Question: I'm currently following <URL> on using Robolectric for Eclipse. And I can't seem to make it work. It keeps throwing 'initializationError' and in the Failure Trace it has a 'java.lang.noClassDefFoundError'

The tutorial seems like it's not enough. Or updated.
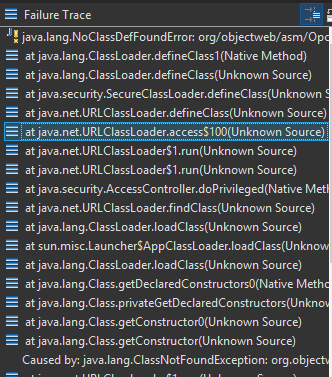
Answer: I found the solution. I downloaded the wrong Robolectric jar file. You have to use the 'jar-with-dependencies.jar' found <URL>. Then everything went well.